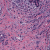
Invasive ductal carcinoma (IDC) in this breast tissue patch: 1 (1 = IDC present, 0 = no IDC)